Question: I am trying to create a SQLCLR stored procedure in NET 4.5 that fiddles with ZIP files. Obviously 'System.IO.Compression' is not on SQL Server's approved list but this is what I get when I try to add it manually via SQL Server Management Studio. The same happens if I try to execute 'CREATE ASSEMBLY' via a query. Any ideas? Why is this a no-no?
I have also tried running this command in SSMS:
'''
CREATE ASSEMBLY SystemIOCOMPRESSION
FROM 'C:\Program Files (x86)\Reference Assemblies\Microsoft\Framework\.NETFramework4.5.1\System.IO.Compression.dll'
WITH PERMISSION_SET = EXTERNAL_ACCESS
'''
... and the result was the same as when I tried via SSMS UI.

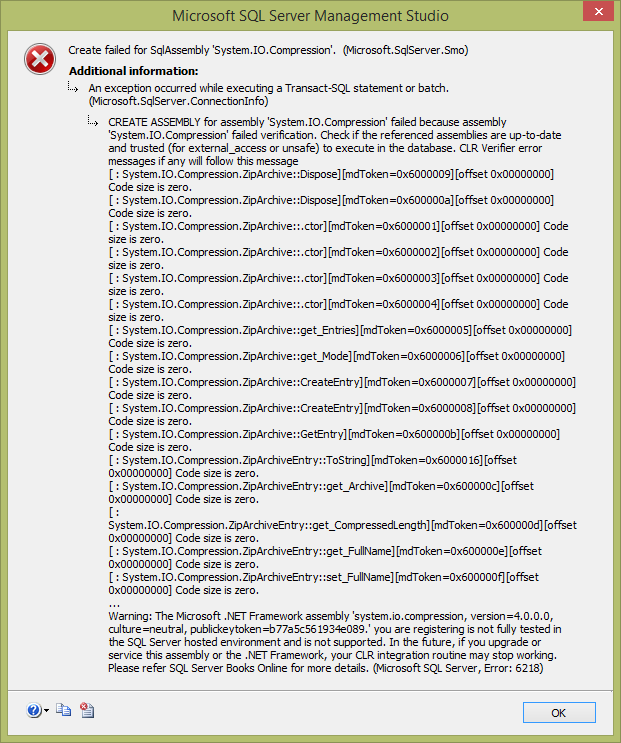
Answer: You are trying to import the wrong DLL. That is the "reference" DLL, not the actual "framework" DLL. The following will work as I not only tried it using SQL Server 2012, but I was able to also import 'System.IO.Compression.FileSystem' and execute 'System.IO.Compression.ZipFile.CreateFromDirectory()':
1. This is needed as you cannot create an ASYMMETRIC KEY from the .Net Framework DLLs: ALTER DATABASE [{dbname}] SET TRUSTWORTHY ON;
2. At minimum you need this: CREATE ASSEMBLY [System.IO.Compression]
FROM N'C:\Windows\Microsoft.NET\Framework4.0.30319\System.IO.Compression.dll'
WITH PERMISSION_SET = EXTERNAL_ACCESS;
3. If you want to use either the ZipFile or the ZipFileExtensions classes, you will need this (and this one needs to be set to UNSAFE, unfortunately): CREATE ASSEMBLY [System.IO.Compression.FileSystem]
FROM N'C:\Windows\Microsoft.NET\Framework4.0.30319\System.IO.Compression.FileSystem.dll'
WITH PERMISSION_SET = UNSAFE;
4. Just in case it is not obvious, your assembly that calls methods in the above mentioned assemblies will also need to have a PERMISSION_SET of EXTERNAL_ACCESS.
5. And just to be completely clear for anyone who might not be aware of this: The Zip* classes as well as the System.IO.Compression and System.IO.Compression.FileSystem assemblies are new as of .Net 4.5 You can only use items new to .Net 4.0 / 4.5 in SQL Server 2012 and 2014 (the current version); SQL Server 2005 / 2008 / 2008 R2 are stuck on the .Net 2.0 series.